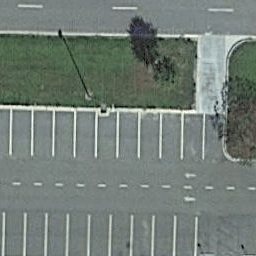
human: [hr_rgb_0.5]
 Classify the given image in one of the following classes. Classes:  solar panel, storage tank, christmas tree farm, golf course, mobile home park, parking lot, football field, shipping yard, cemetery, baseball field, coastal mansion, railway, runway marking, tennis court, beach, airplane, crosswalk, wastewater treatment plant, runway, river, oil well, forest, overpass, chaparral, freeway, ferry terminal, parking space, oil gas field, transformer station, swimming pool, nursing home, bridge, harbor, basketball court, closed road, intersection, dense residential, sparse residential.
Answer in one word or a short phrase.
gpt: parking space